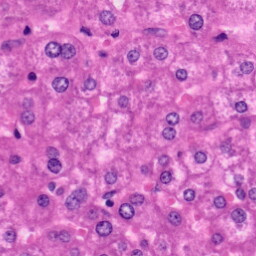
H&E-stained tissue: Liver